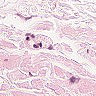
Metastatic tissue present: no